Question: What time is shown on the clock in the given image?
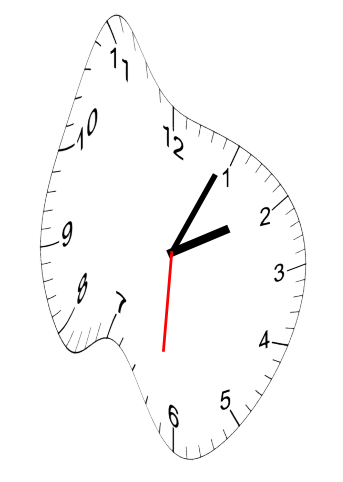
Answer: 02:04:31